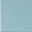
Piece: xx